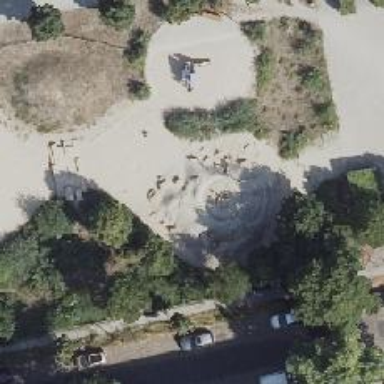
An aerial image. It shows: Playground featuring water elements.